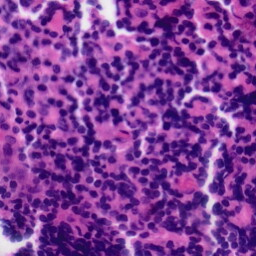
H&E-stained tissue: Tonsil